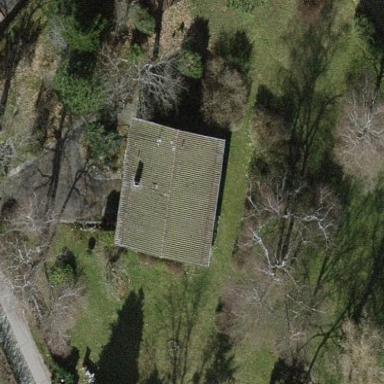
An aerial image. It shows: Simple house.